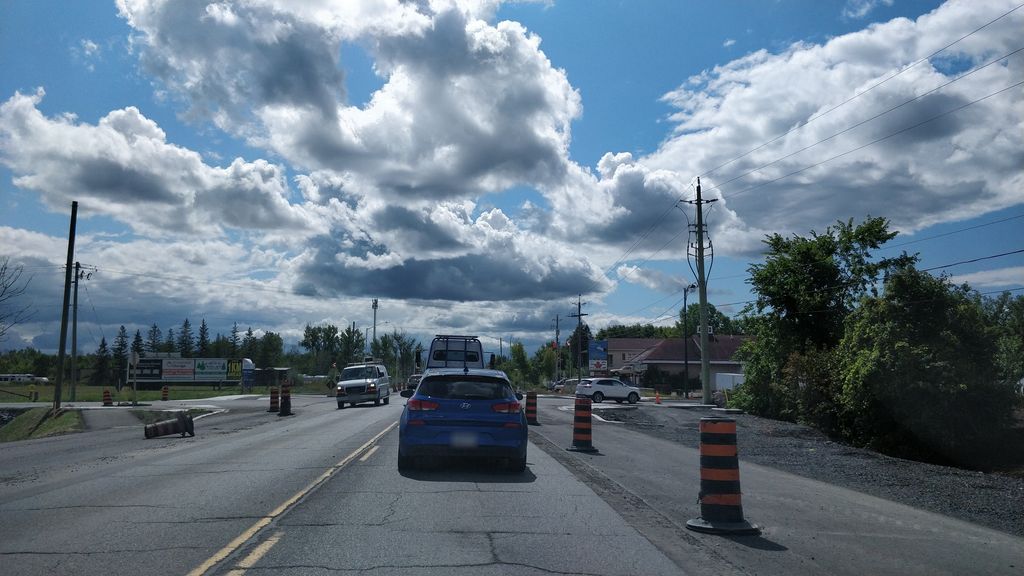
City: ottawa-gatineau